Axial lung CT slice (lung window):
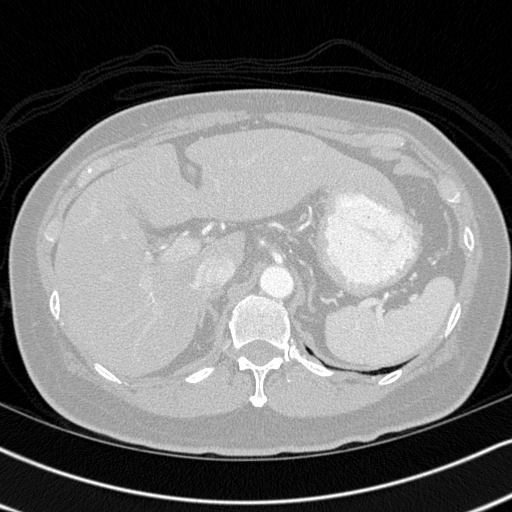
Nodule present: no